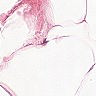
Metastatic tissue present: no